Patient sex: M
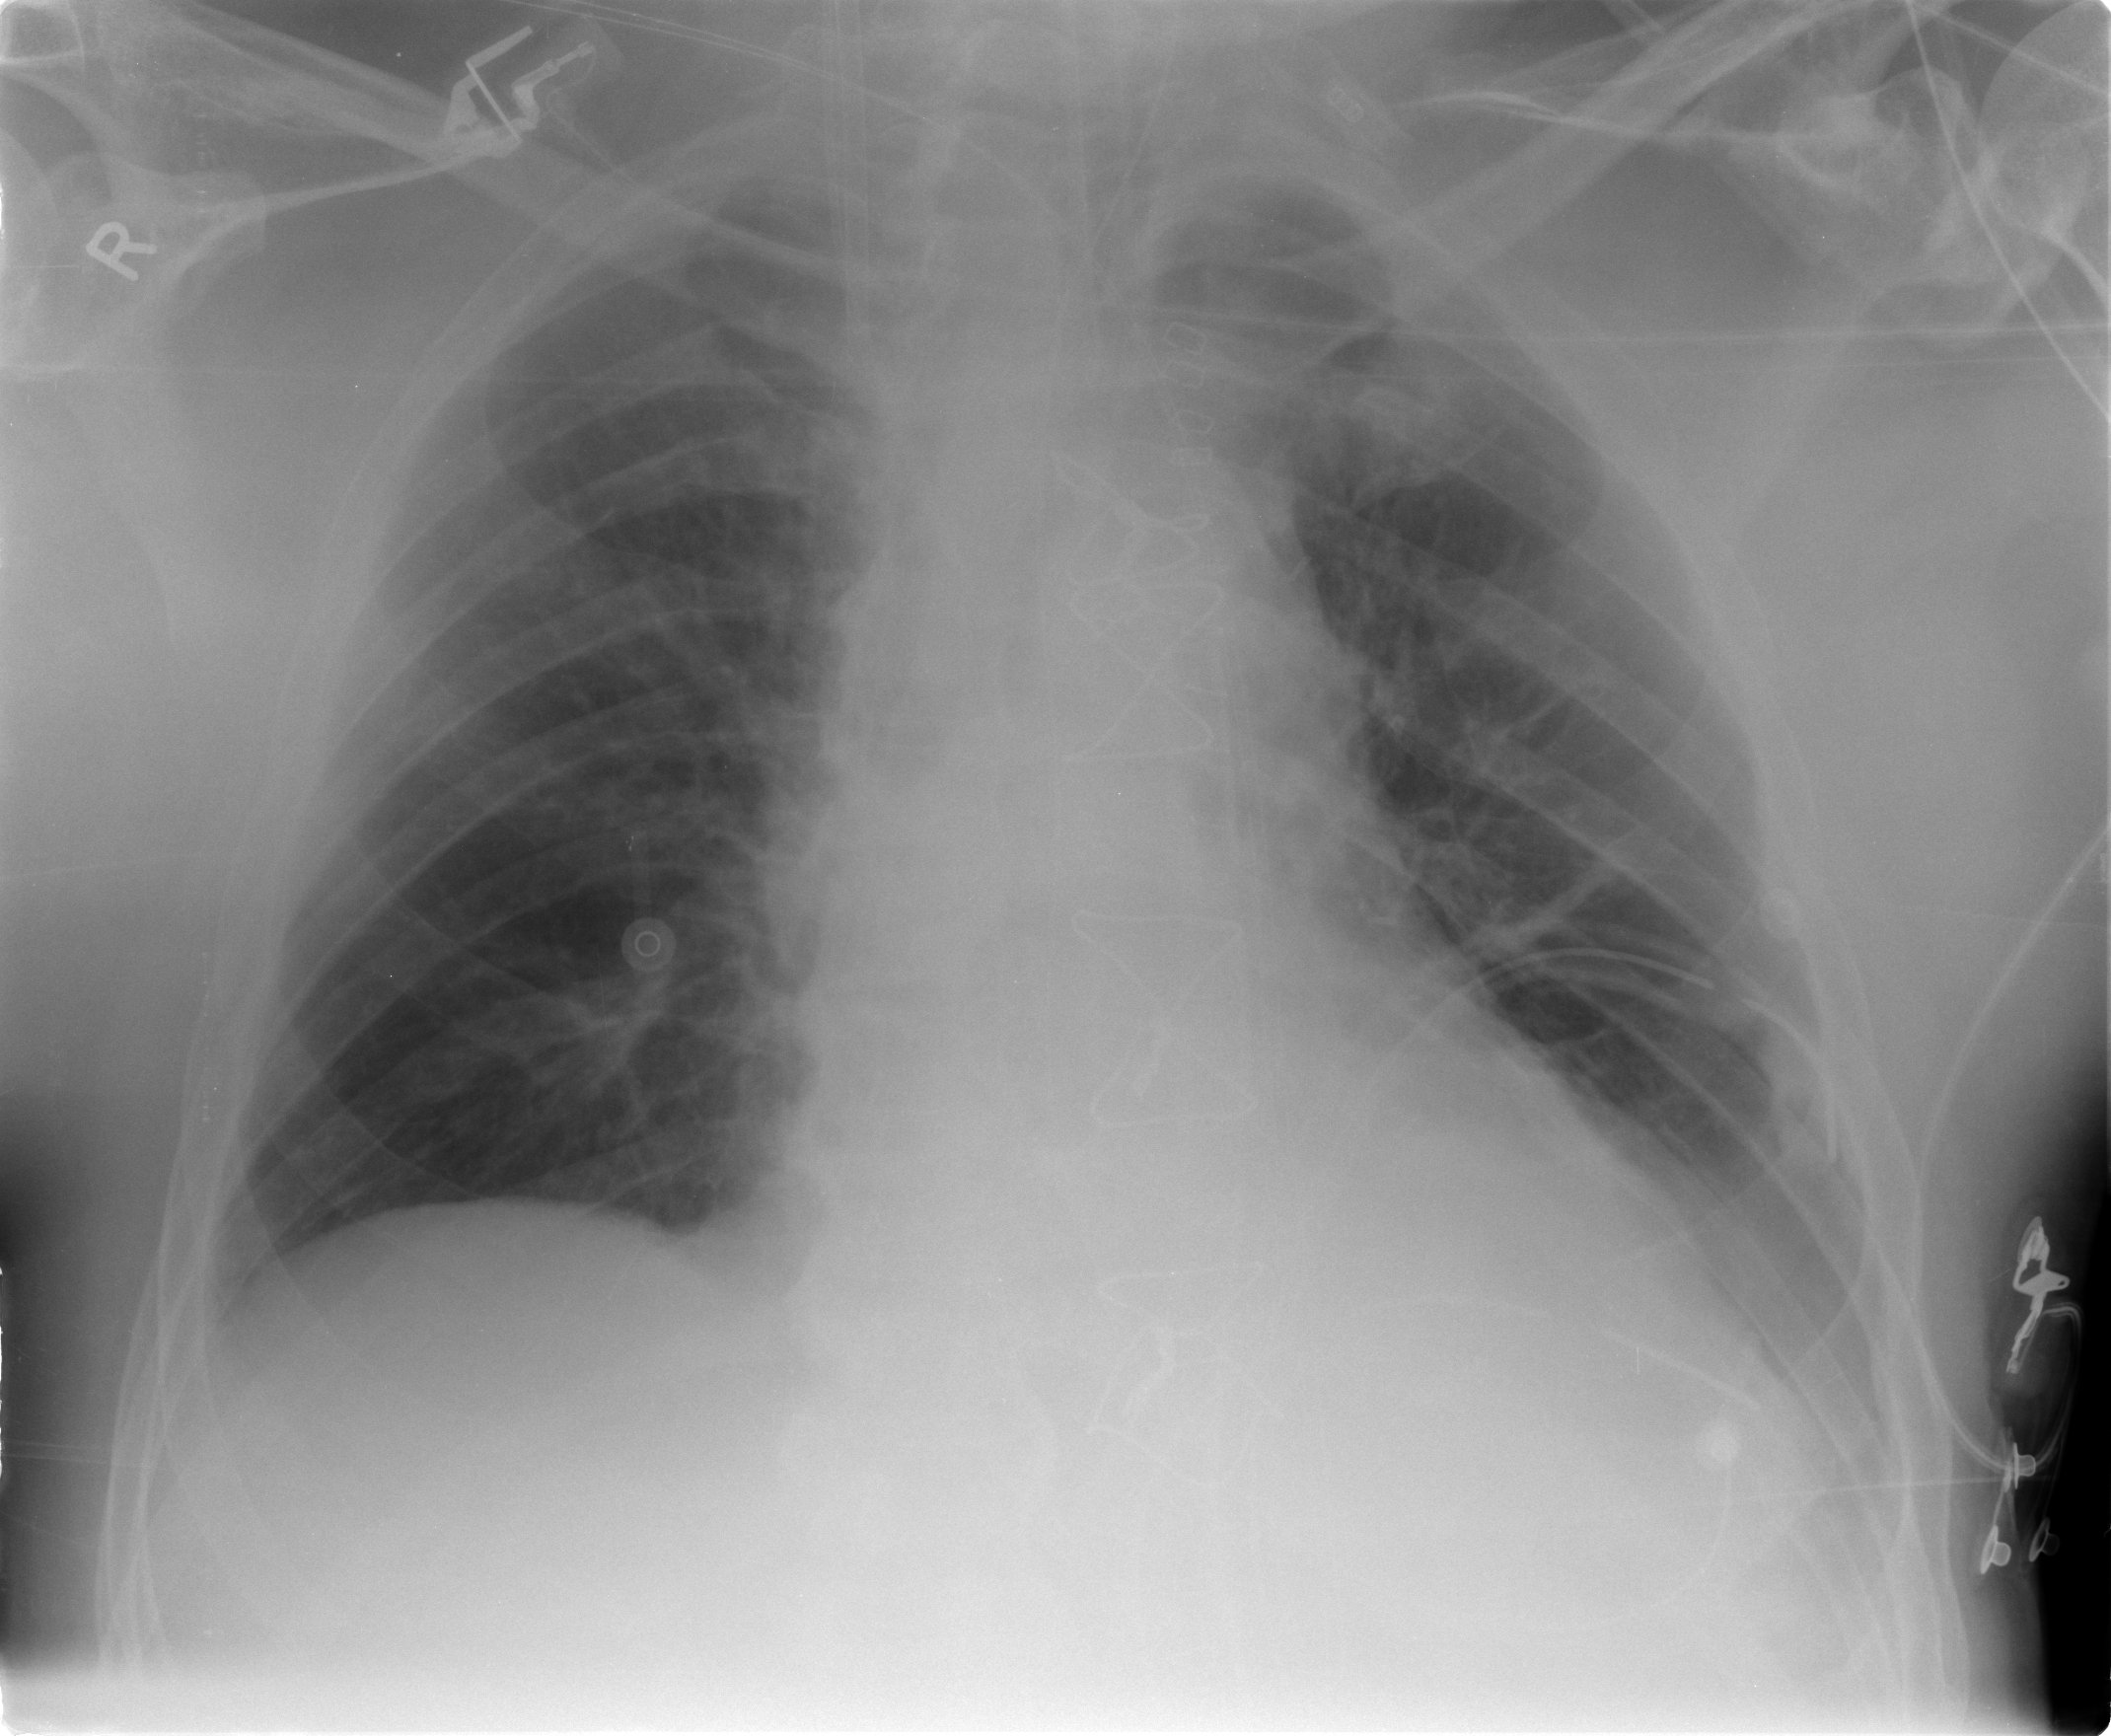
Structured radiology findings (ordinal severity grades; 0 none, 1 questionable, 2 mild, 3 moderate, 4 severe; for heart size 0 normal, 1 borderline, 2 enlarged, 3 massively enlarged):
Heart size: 0
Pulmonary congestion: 0
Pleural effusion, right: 0
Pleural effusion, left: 1
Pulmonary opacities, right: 0
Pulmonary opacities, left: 0
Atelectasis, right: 0
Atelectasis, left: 2